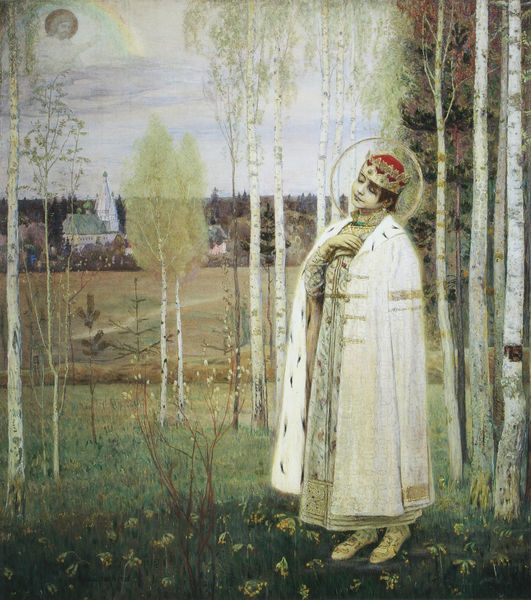
Titel: Der ermordete Prinz Dimitriy
Künstler: Mikhail Nesterov
Standort: St. Petersburg
Institution: Russisches Museum
Schlagwörter: baum, blau, blätter, gott, hand, himmel, mann, schatten, umhang, weiß, wolken, baumstämme, bäume, grün, landschaft, mädchen, stadt, blume, blumen, frau, kleid, licht, nacht, schmuck, blüten, gebäude, gras, haus, rasen, rot, wiese, wolke, symbolismus, gesicht, hermelin, mensch, tot, hände, baumstamm, birke, birken, feld, felder, gräser, horizont, häuser, stamm, strauch, weide, busch, büsche, kirche, sonne, wiesen, land, gewand, gold, mantel, adel, kind, blatt, person, pflanze, pflanzen, diadem, krone, wald, turm, garten, schuhe, dorf, hellgrün, tag, füsse, stämme, könig, jugendstil, junge, baumkrone, baumkronen, frühling, traum, tote, schein, heiligenschein, knospe, nimbus, christus, jesus, rinde, religiös, segen, bleich, hain, heiliger, königin, heilig, phantasie, regenbogen, heiler, bischoff, ergriffen, kröne